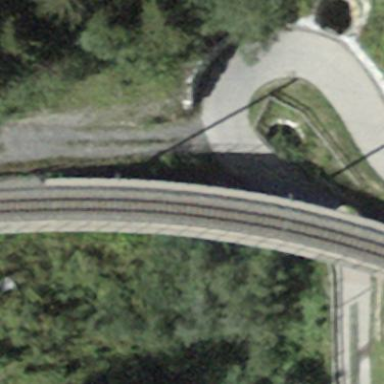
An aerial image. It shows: Cantilever beam bridge.